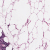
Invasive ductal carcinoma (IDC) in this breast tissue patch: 1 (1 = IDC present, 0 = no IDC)